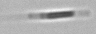
Label: Bacillariophyceae